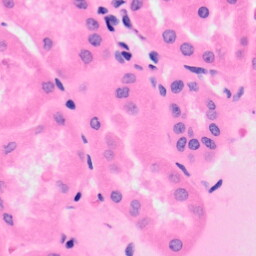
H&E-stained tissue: Kidney